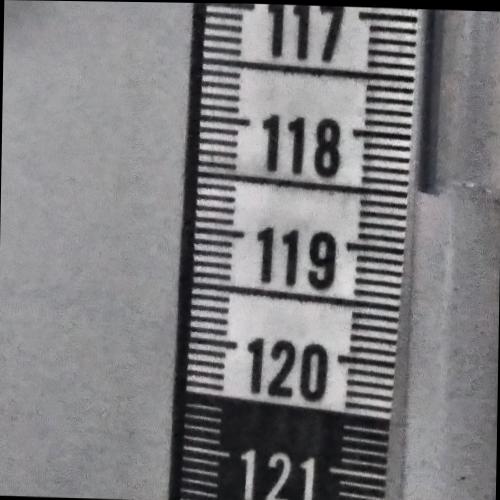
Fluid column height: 118.5 cm